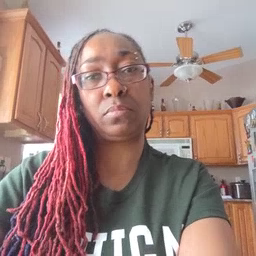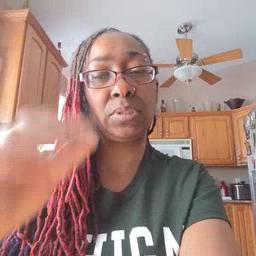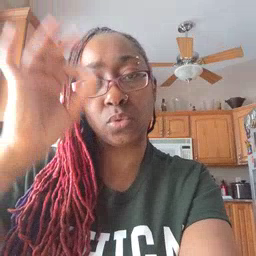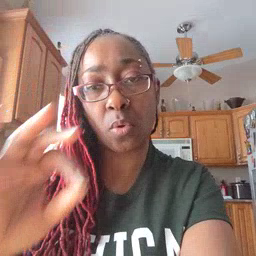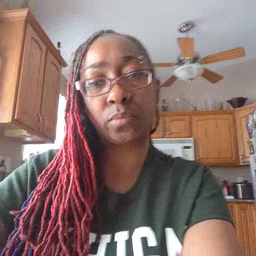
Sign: snow